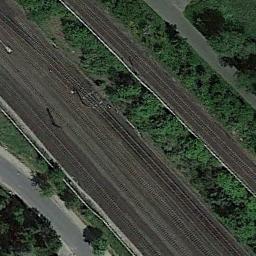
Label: railway